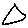
Label: triangle